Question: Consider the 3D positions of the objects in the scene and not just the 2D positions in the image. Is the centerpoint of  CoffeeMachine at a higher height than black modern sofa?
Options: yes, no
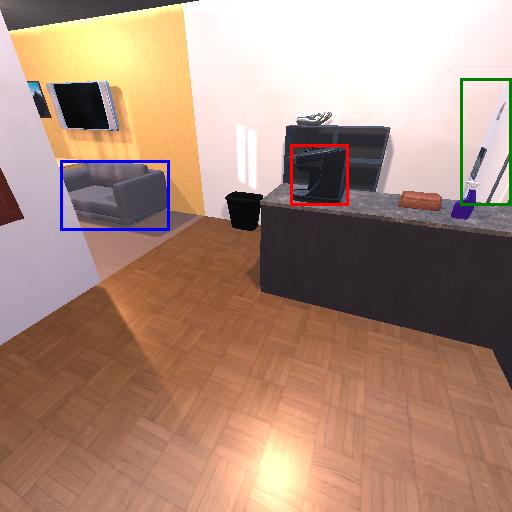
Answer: yes